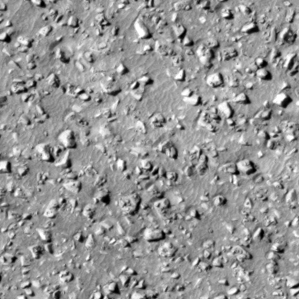
Label: non_frost